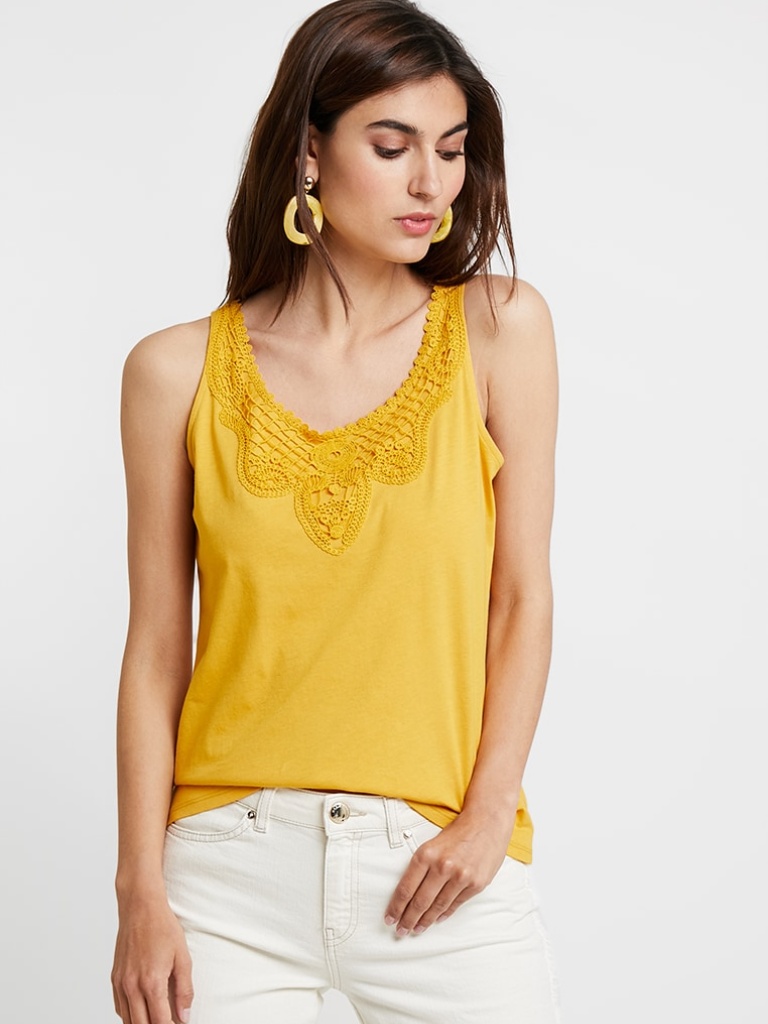
cotton loose sleeveless hip length French Tucked round tank